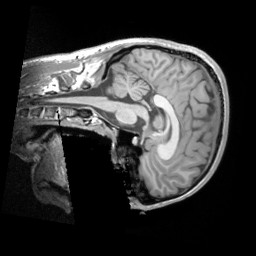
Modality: T1w
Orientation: sagittal
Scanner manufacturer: siemens
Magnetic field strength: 3 T
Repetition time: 1.9 s
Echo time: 0.00267 s